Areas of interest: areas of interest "Shanghai Jiaotong University Gardens Arboretum"
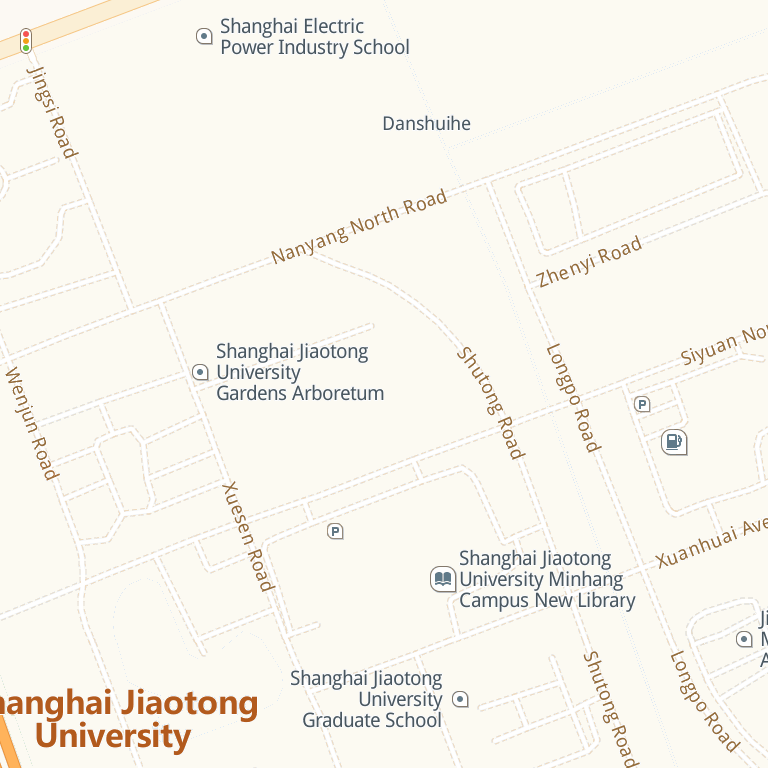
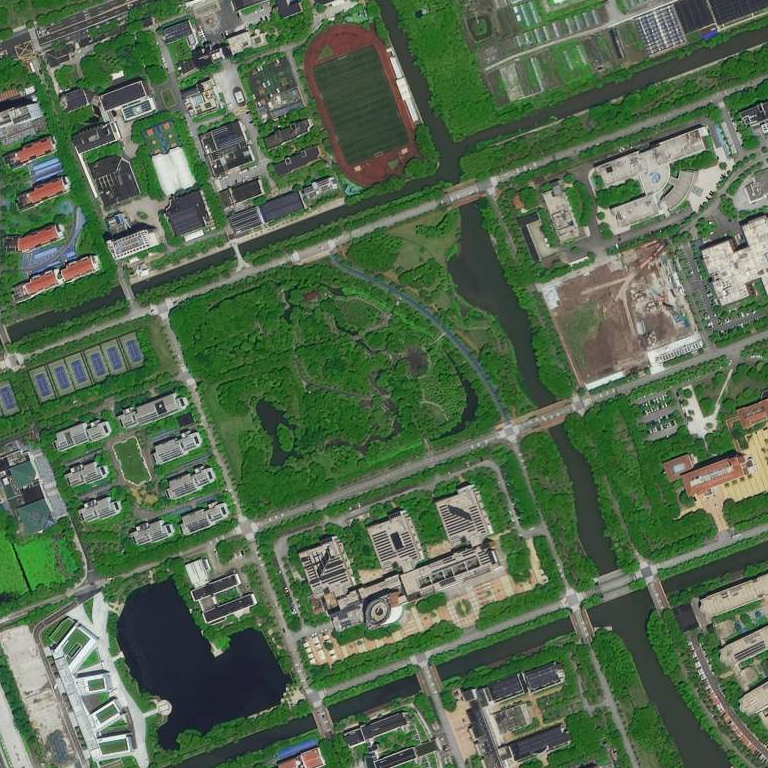